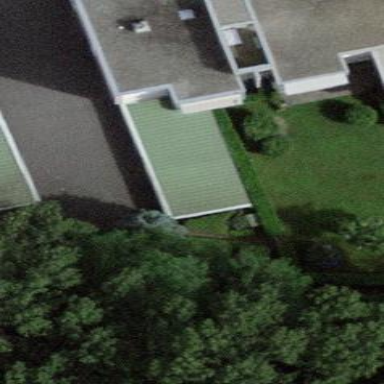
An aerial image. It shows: View of roof of building.